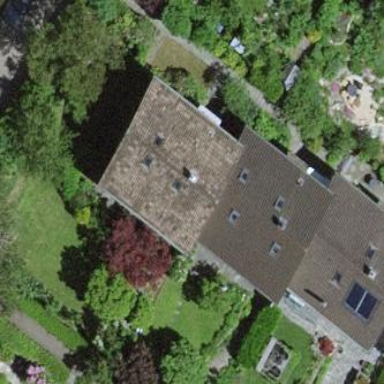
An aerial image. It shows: Terrace building.